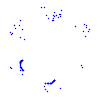
Particle: proton